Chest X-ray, PA view. Patient: 25 years old, sex M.
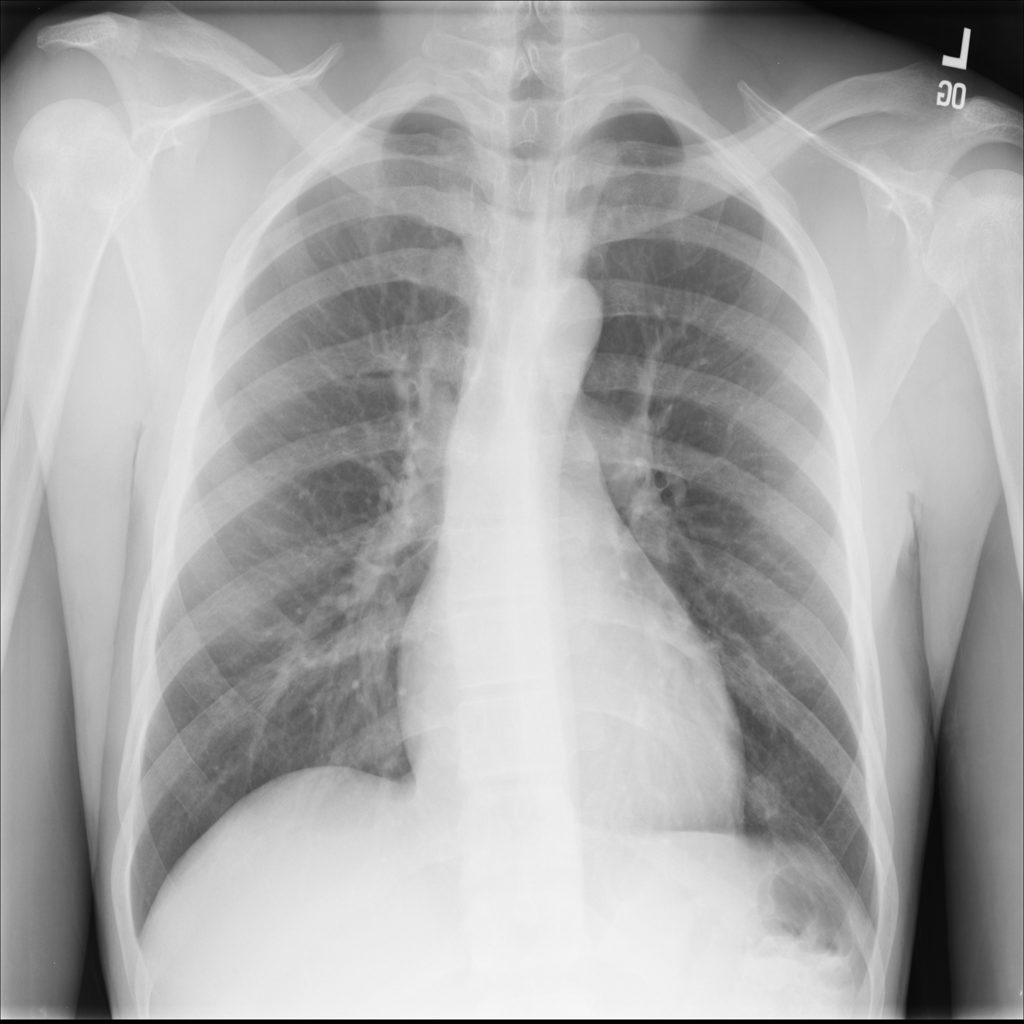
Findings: Nodule